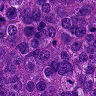
Metastatic tissue present: yes